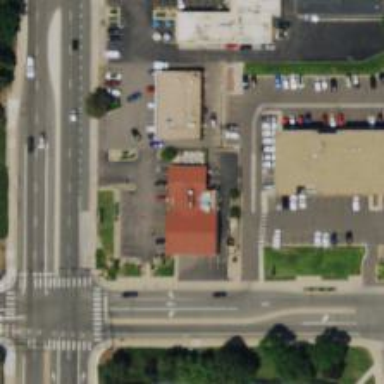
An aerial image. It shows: Convenience shop.